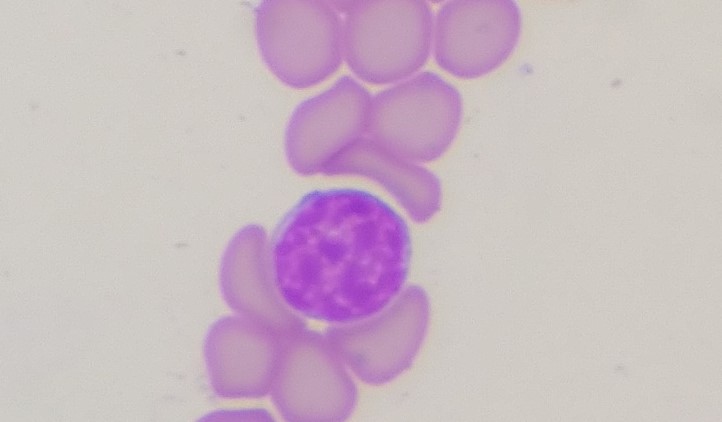
White blood cell type: Lymphocyte